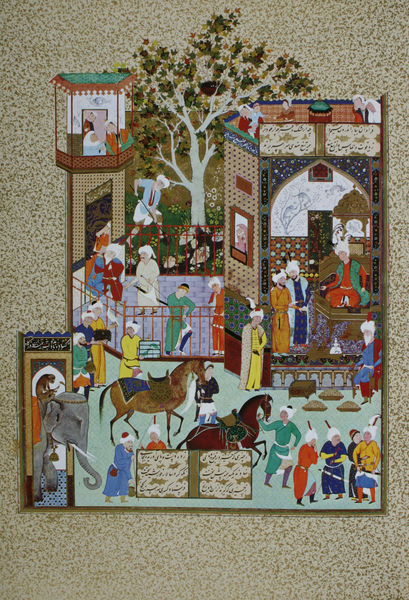
Titel: Nurshivan empfängt die Boten des indischen Königs
Künstler: Mirza Ali
Standort: New York
Institution: The Metropolitan Museum of Art
Schlagwörter: baum, blau, blätter, dunkel, laub, mann, umhang, wasser, weiß, frauen, gelb, grün, menschen, sitzen, braun, bunt, fenster, frau, grau, hell, männer, orange, schwarz, straße, stühle, szene, terasse, türkis, zimmer, ausblick, gebäude, haus, rot, tier, tiere, weg, zaun, malerei, meschen, muster, teppich, wand, architektur, diener, geschichte, kleidung, innenraum, häuser, stamm, gitter, gewand, interieur, händler, innen, ohren, pferd, pferde, reiter, turm, affe, garten, mähne, sattel, schwanz, schweif, balkon, farbig, schrift, papier, perspektive, zuschauer, modern, mauer, lila, violett, hof, markt, saal, figuren, treppe, kissen, thron, tafel, kopftuch, floral, wandmalerei, geländer, halle, erker, innenhof, offen, buch, orient, orientalisch, palast, asien, seite, illustration, säbel, waffen, degen, herrscher, kunst, pergament, arabisch, harem, gitterstäbe, stäbe, geäst, gedicht, stall, gärtner, graben, umhänge, etagen, platane, tempel, gelehrter, pavillon, rösser, indien, turban, miniatur, prophet, arabien, islam, persien, roß, araber, turbane, staat, sultan, elefant, rüssel, aufriss, lustgarten, basar, elephant, buchmalerei, byzanz, iran, persisch, codex, koran, imam, farsi, muslime, illumination, stihl, buchkunst, turbsn, kosaren, schahnameh, oferde, nastaliq, moghul